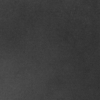
Label: dusty